Question: How can i expand the first row of a ultrawingrid which has the child row on load ?

in this ultrawingrid there are multiple rows which has child rows but i want to expand only first row which has child row like shown in picture. using C# .Net
I know that using expanAll methos i can expand all the rows.
Also i know that ExpandAncestors() will expand the row which i want(provided i need to select a row as child)
How can i achive this ? Thanks in Advance...
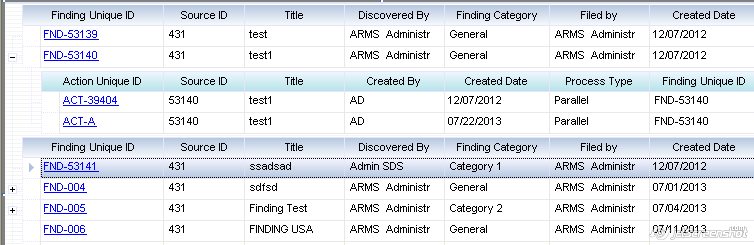
Answer: I am not sure if there are better methods, but, as you know, the different levels of a UltraWinGrid are called Bands and a collection of this Bands is available in the DisplayLayout properties.
The idea is to enumerate the rows in the top level band and set the Expanded property to true after the setting of the DataSource only to the first row of this band.
'''
// Returns a DataSet with two tables linked with a DataRelation
DataSet ds = GetDataSource;
grdMyData.DataSource = ds;
// Now loop on the rows of the first band
foreach (UltraGridRow row in grdMyData.DisplayLayout.Bands[0].GetRowEnumerator(GridRowType.DataRow))
{
// If the row has child rows, then set the its Expanded property
// to true and exits immediately the loop
if (row.HasChild())
{
row.Expanded = true;
break;
}
}
'''